Question: I am doing development in Eclipse IDE. On Command + cursor I can see a method pop up window.
like this:

But due to scrollbar size I am unable to click on last option.
Note : This happen only with trackpad; With mouse scrollbar does not appears.
please guide me.
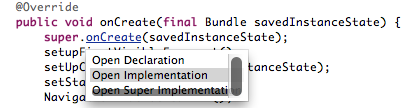
Answer: BUG is in eclipse <URL>
The workaround is to change the following Mac OS X System Preferences.
Open the Mac OS X System Preferences
Click on General
Change the "Show scroll bars:" setting to "Always"
screenshots:<URL>